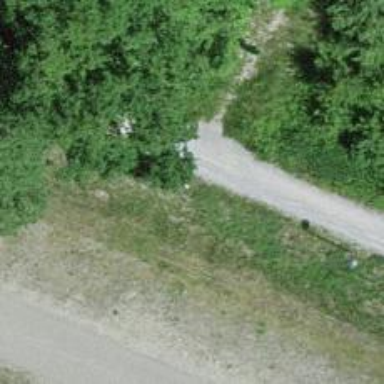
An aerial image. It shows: Gravel cycleway.